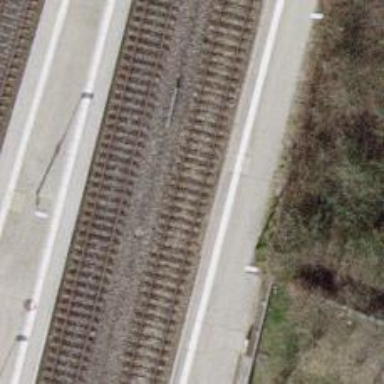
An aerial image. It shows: Single-track railway bridge with electrified contact line.